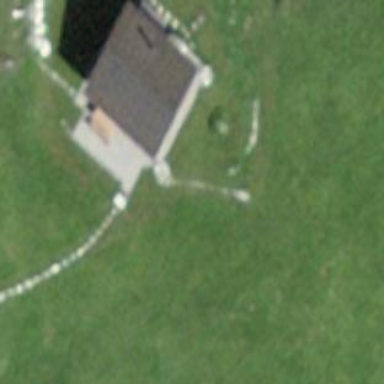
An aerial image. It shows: Cabin is depicted in the image.